Chest X-ray. View position: PA
Patient age: 40
Patient sex: M
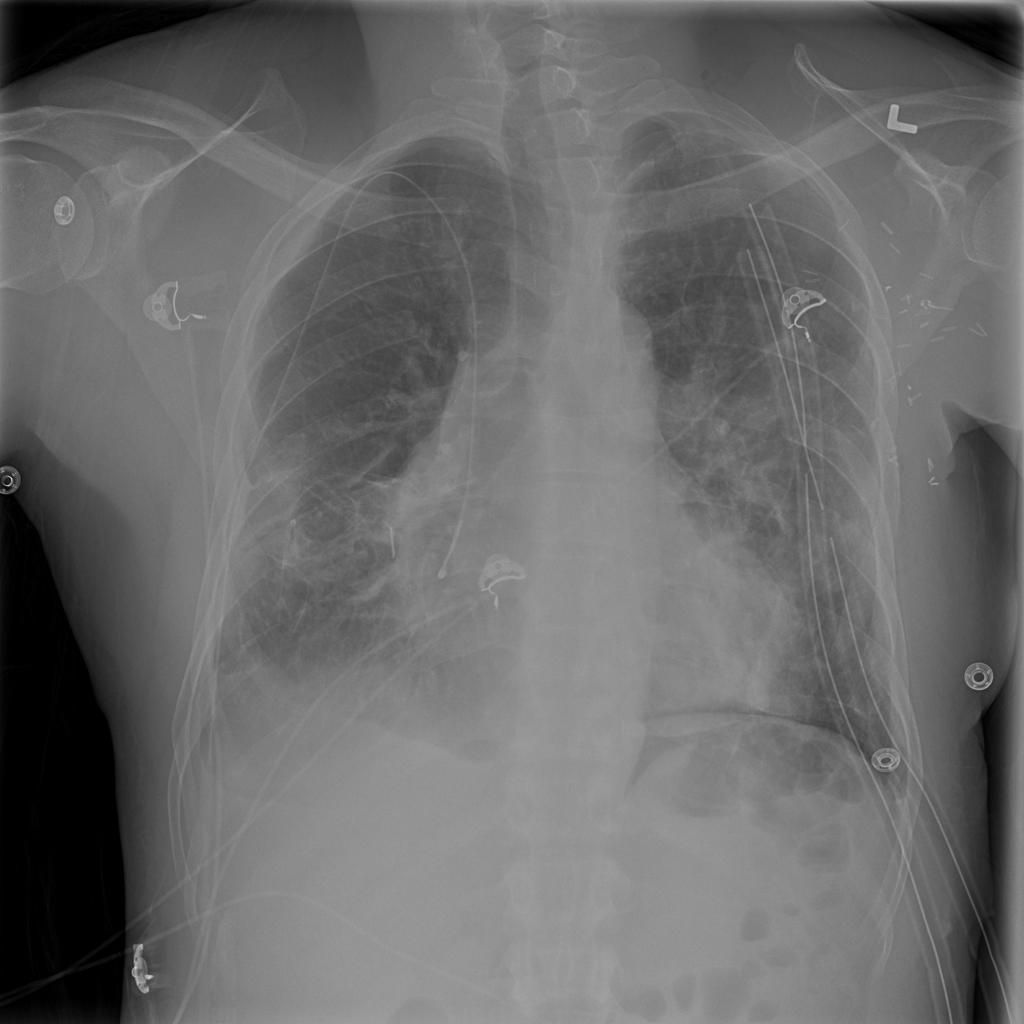
Finding: Pneumothorax